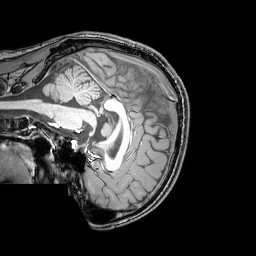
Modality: T1w
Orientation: sagittal
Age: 24
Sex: male
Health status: healthy
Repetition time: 0.081 s
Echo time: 0.037 s